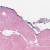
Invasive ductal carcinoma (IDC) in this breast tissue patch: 0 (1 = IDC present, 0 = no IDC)